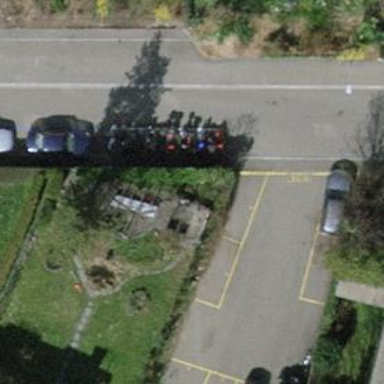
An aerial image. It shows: Bicycle parking facility.